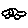
Label: car